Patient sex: M
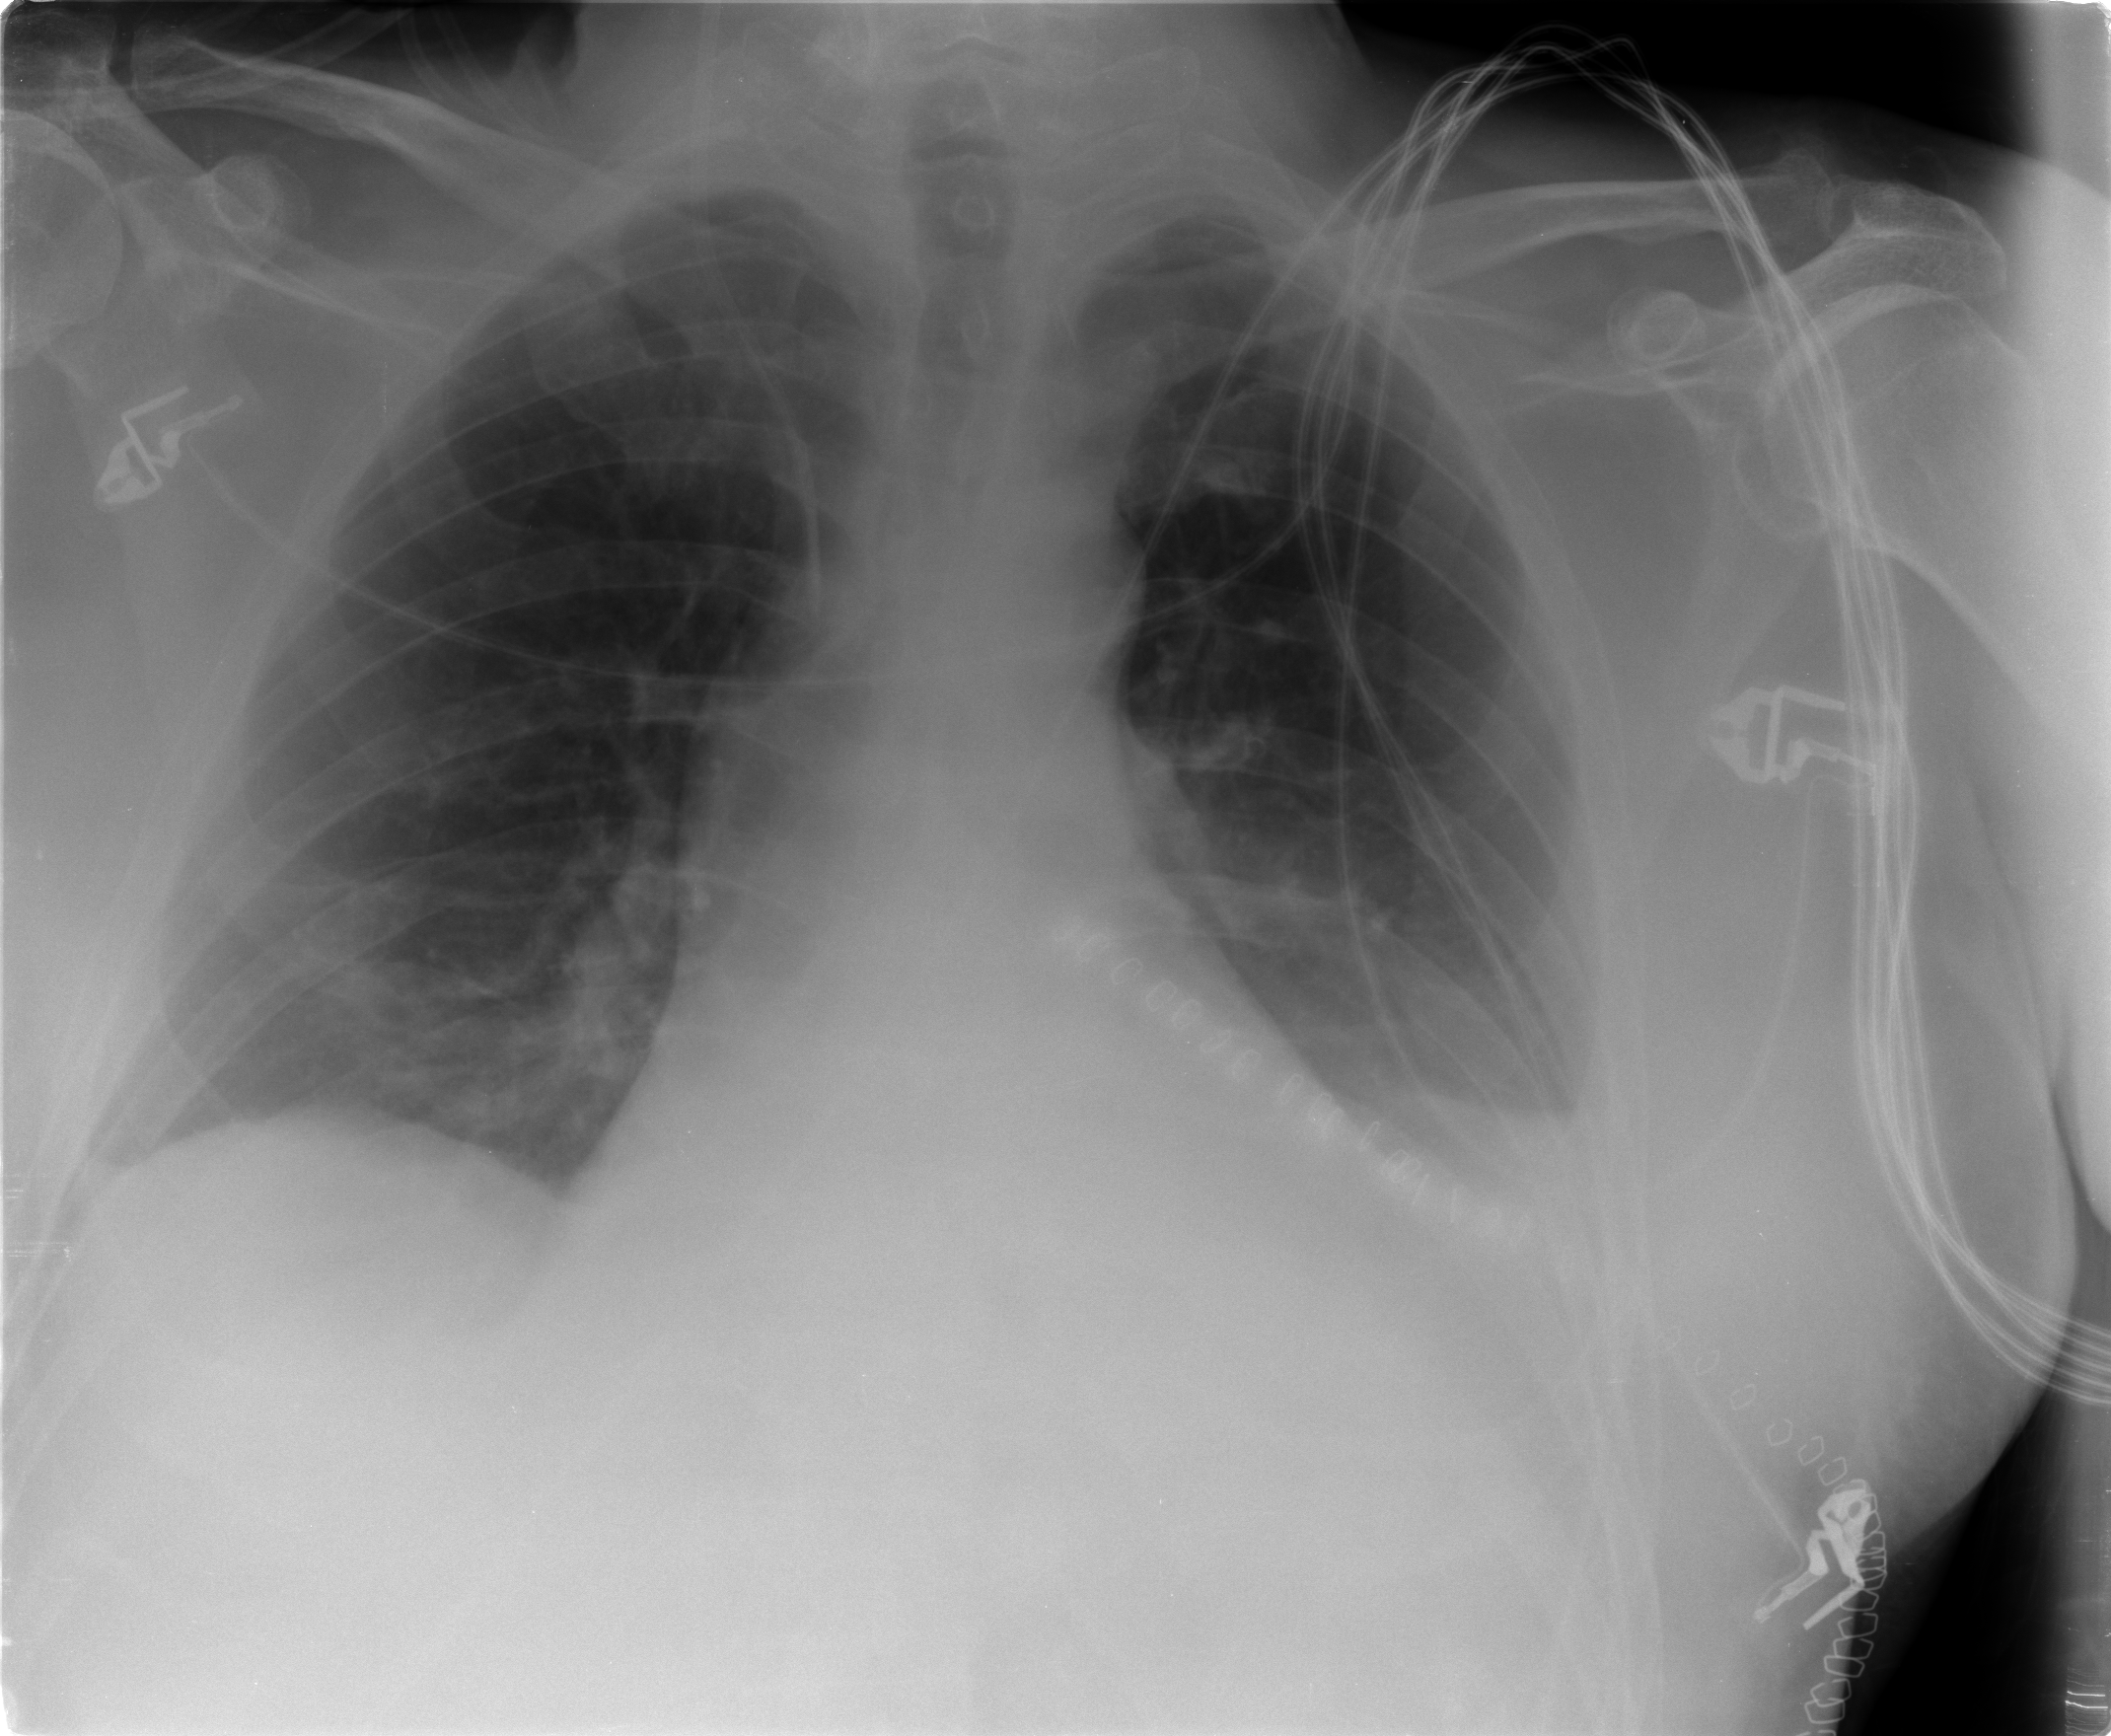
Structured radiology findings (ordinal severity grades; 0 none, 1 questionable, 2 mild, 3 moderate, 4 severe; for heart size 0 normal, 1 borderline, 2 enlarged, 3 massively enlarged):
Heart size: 0
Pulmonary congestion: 0
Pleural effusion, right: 0
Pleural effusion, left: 2
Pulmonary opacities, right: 0
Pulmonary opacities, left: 0
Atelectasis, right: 2
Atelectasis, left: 2